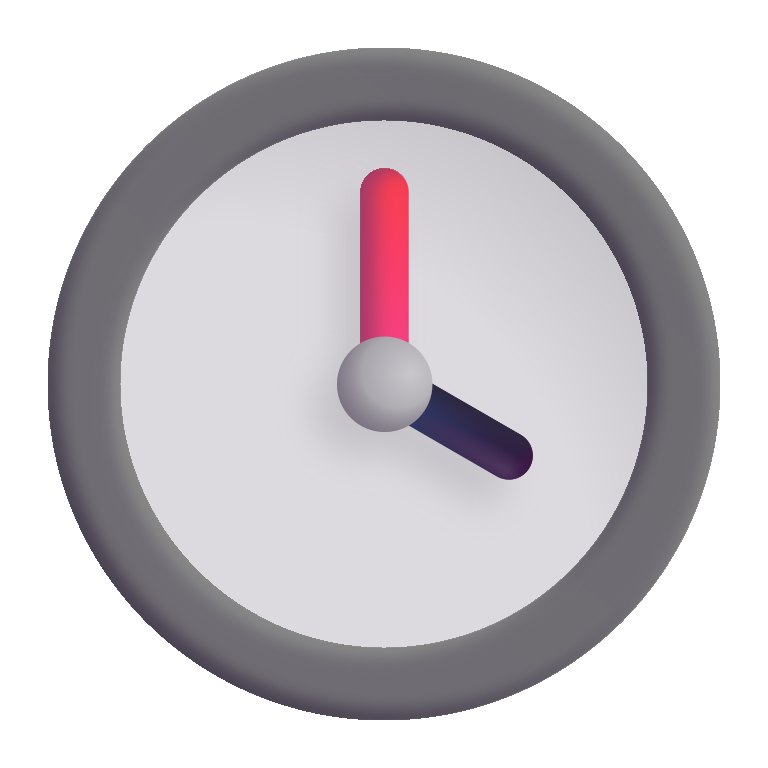
four oclock color